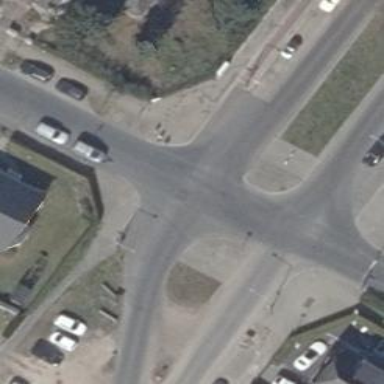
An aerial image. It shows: Unmarked crossing on the road.